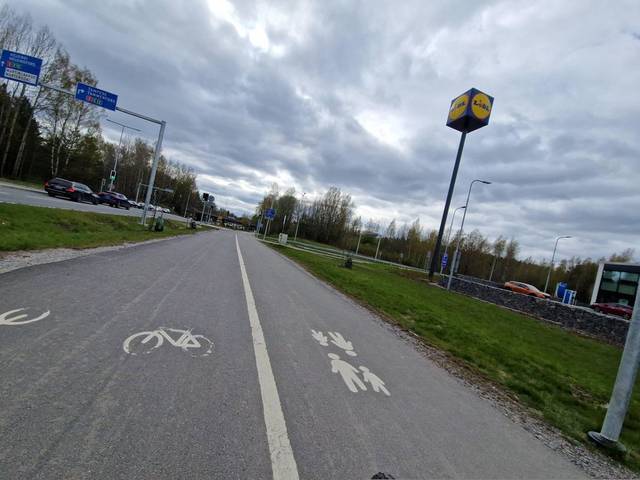
Region: Finland
Coordinates: 60.278, 24.872